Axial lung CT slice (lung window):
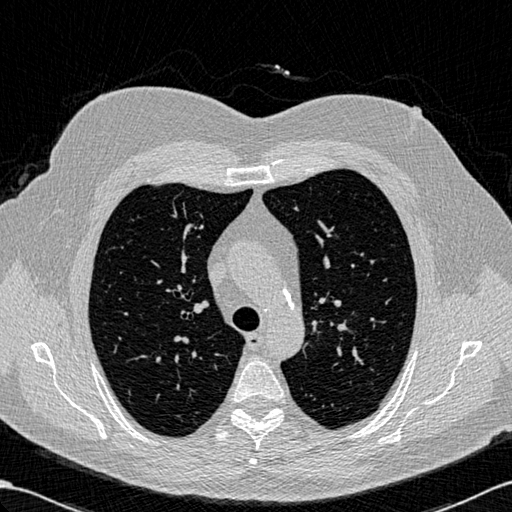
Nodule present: no